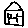
Label: house